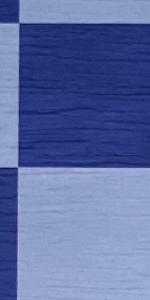
Label: Empty